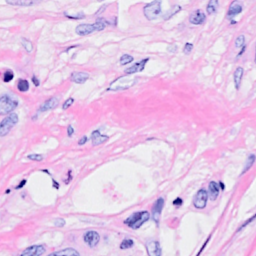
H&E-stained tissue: Breast